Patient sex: M
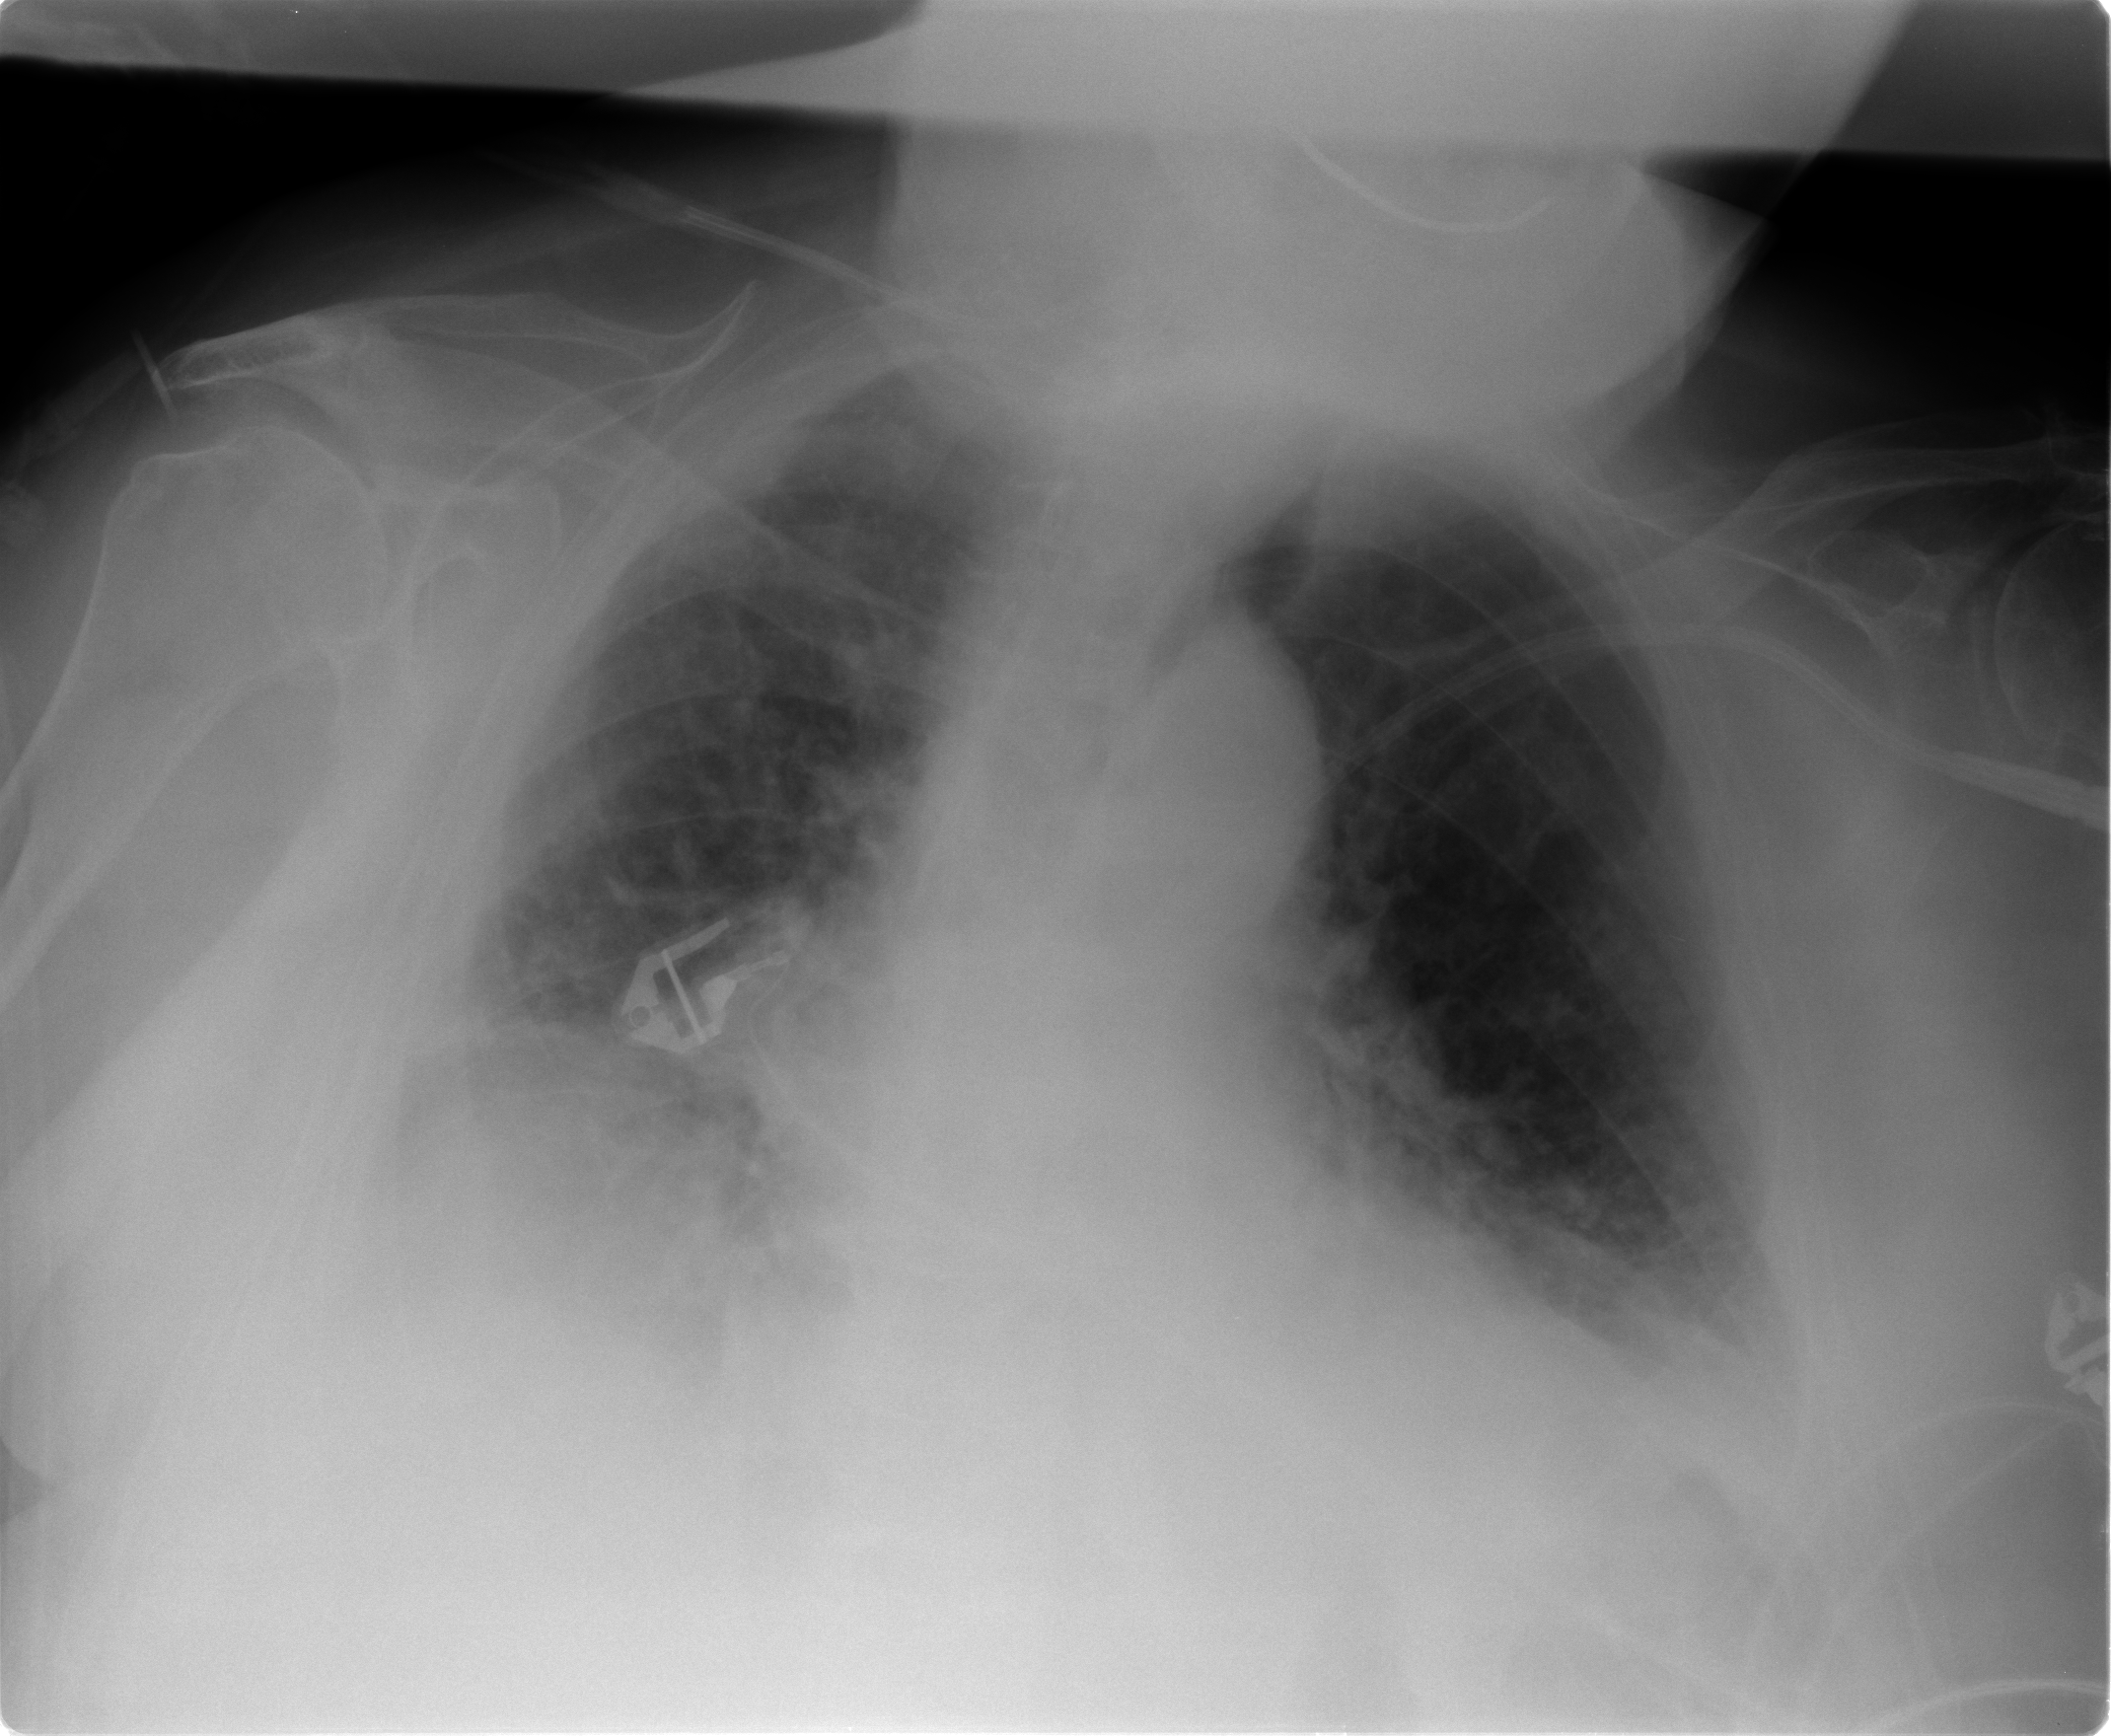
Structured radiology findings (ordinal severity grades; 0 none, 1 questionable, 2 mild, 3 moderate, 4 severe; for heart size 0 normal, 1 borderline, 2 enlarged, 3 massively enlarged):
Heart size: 2
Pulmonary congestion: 2
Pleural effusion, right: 2
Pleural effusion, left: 1
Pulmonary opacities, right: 2
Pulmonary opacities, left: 0
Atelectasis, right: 2
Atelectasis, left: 2